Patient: sex F, age 69
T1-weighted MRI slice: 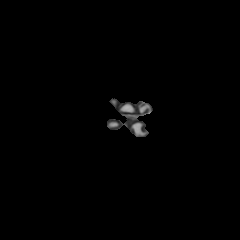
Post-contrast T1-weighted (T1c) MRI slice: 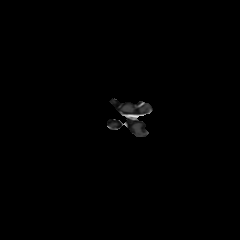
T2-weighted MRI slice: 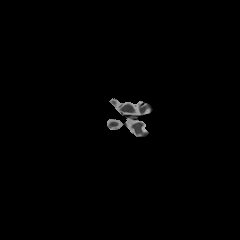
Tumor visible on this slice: no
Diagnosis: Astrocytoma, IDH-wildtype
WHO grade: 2